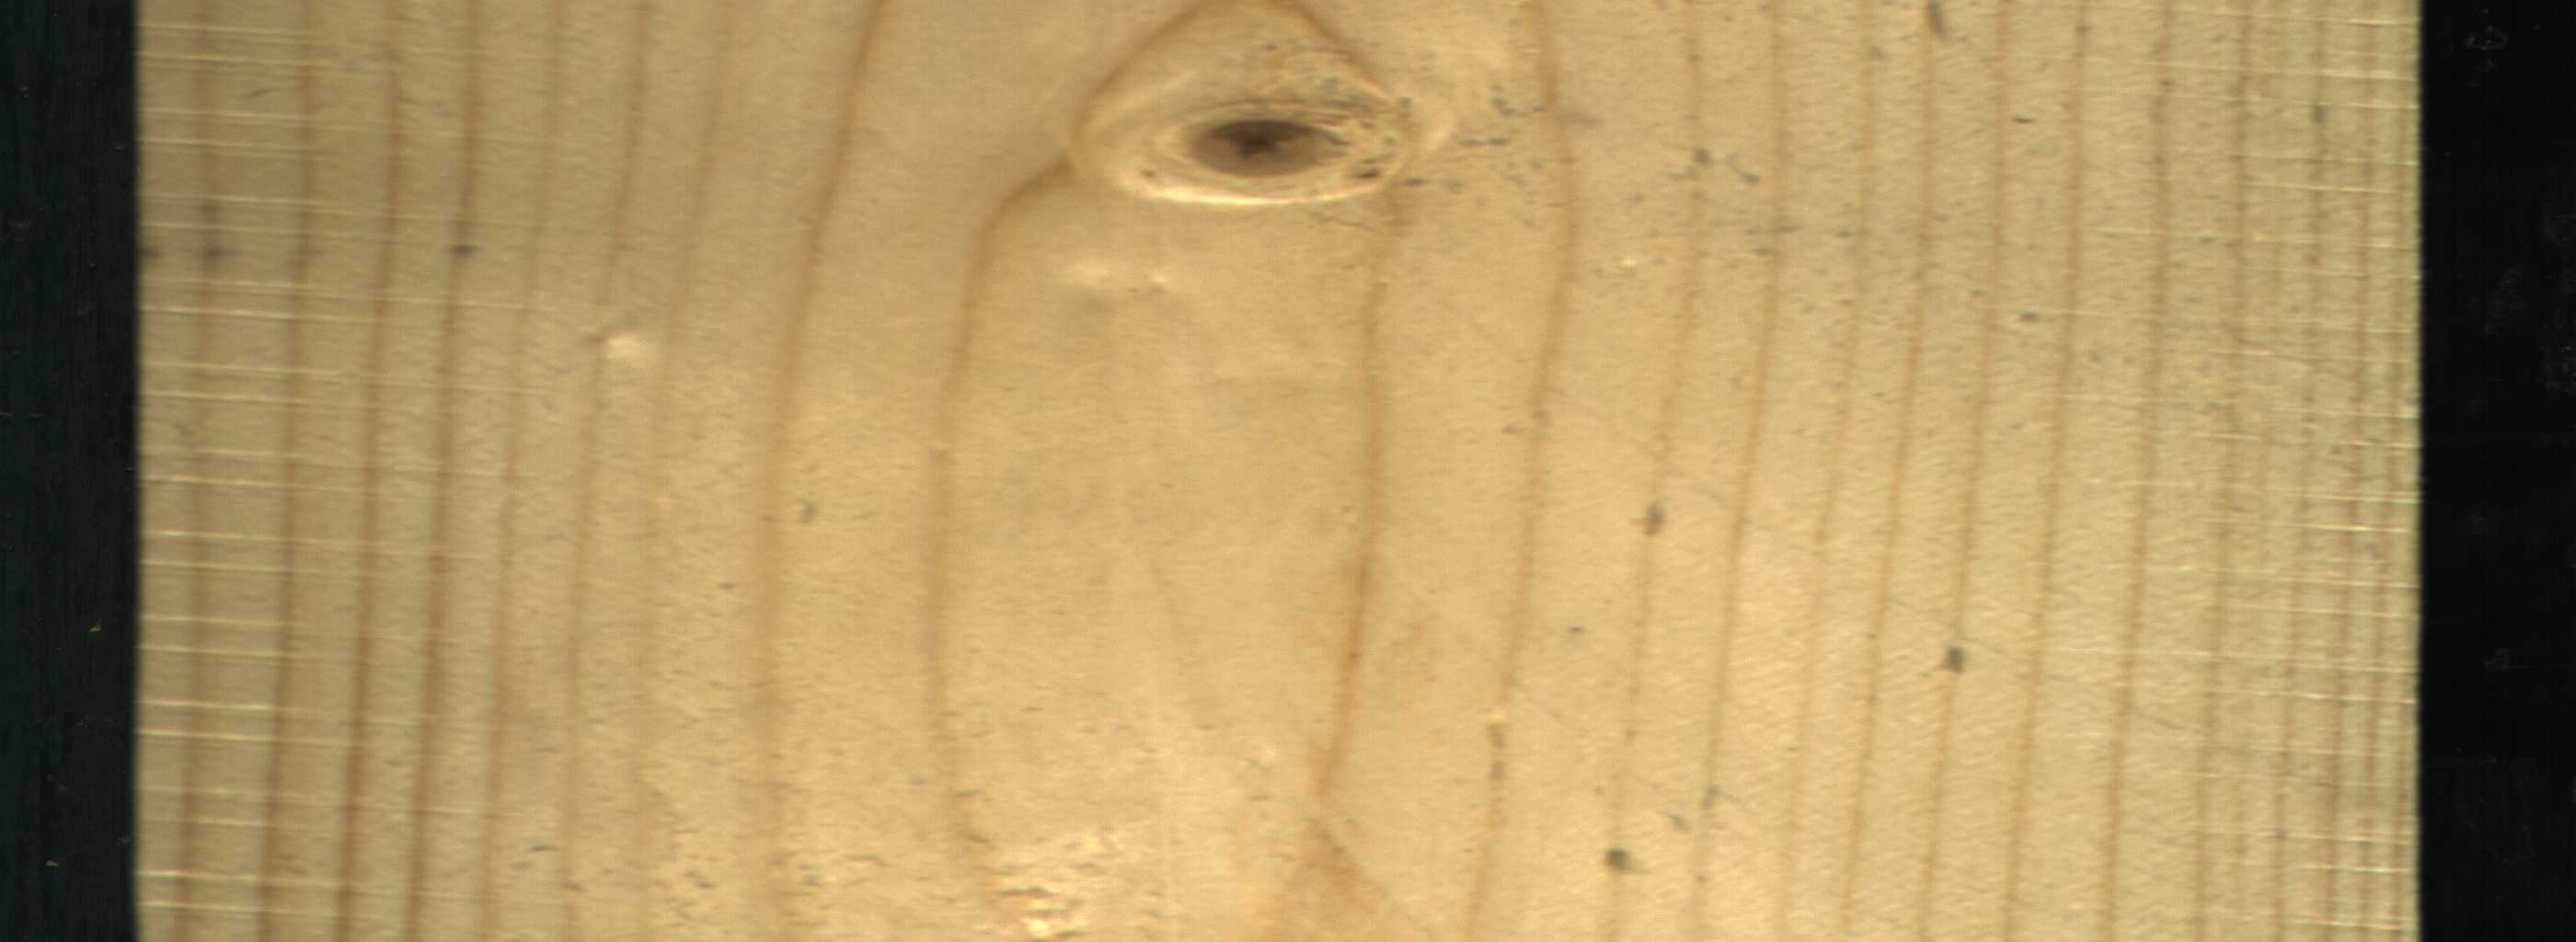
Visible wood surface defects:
Live_Knot